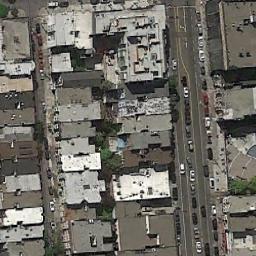
Label: residential